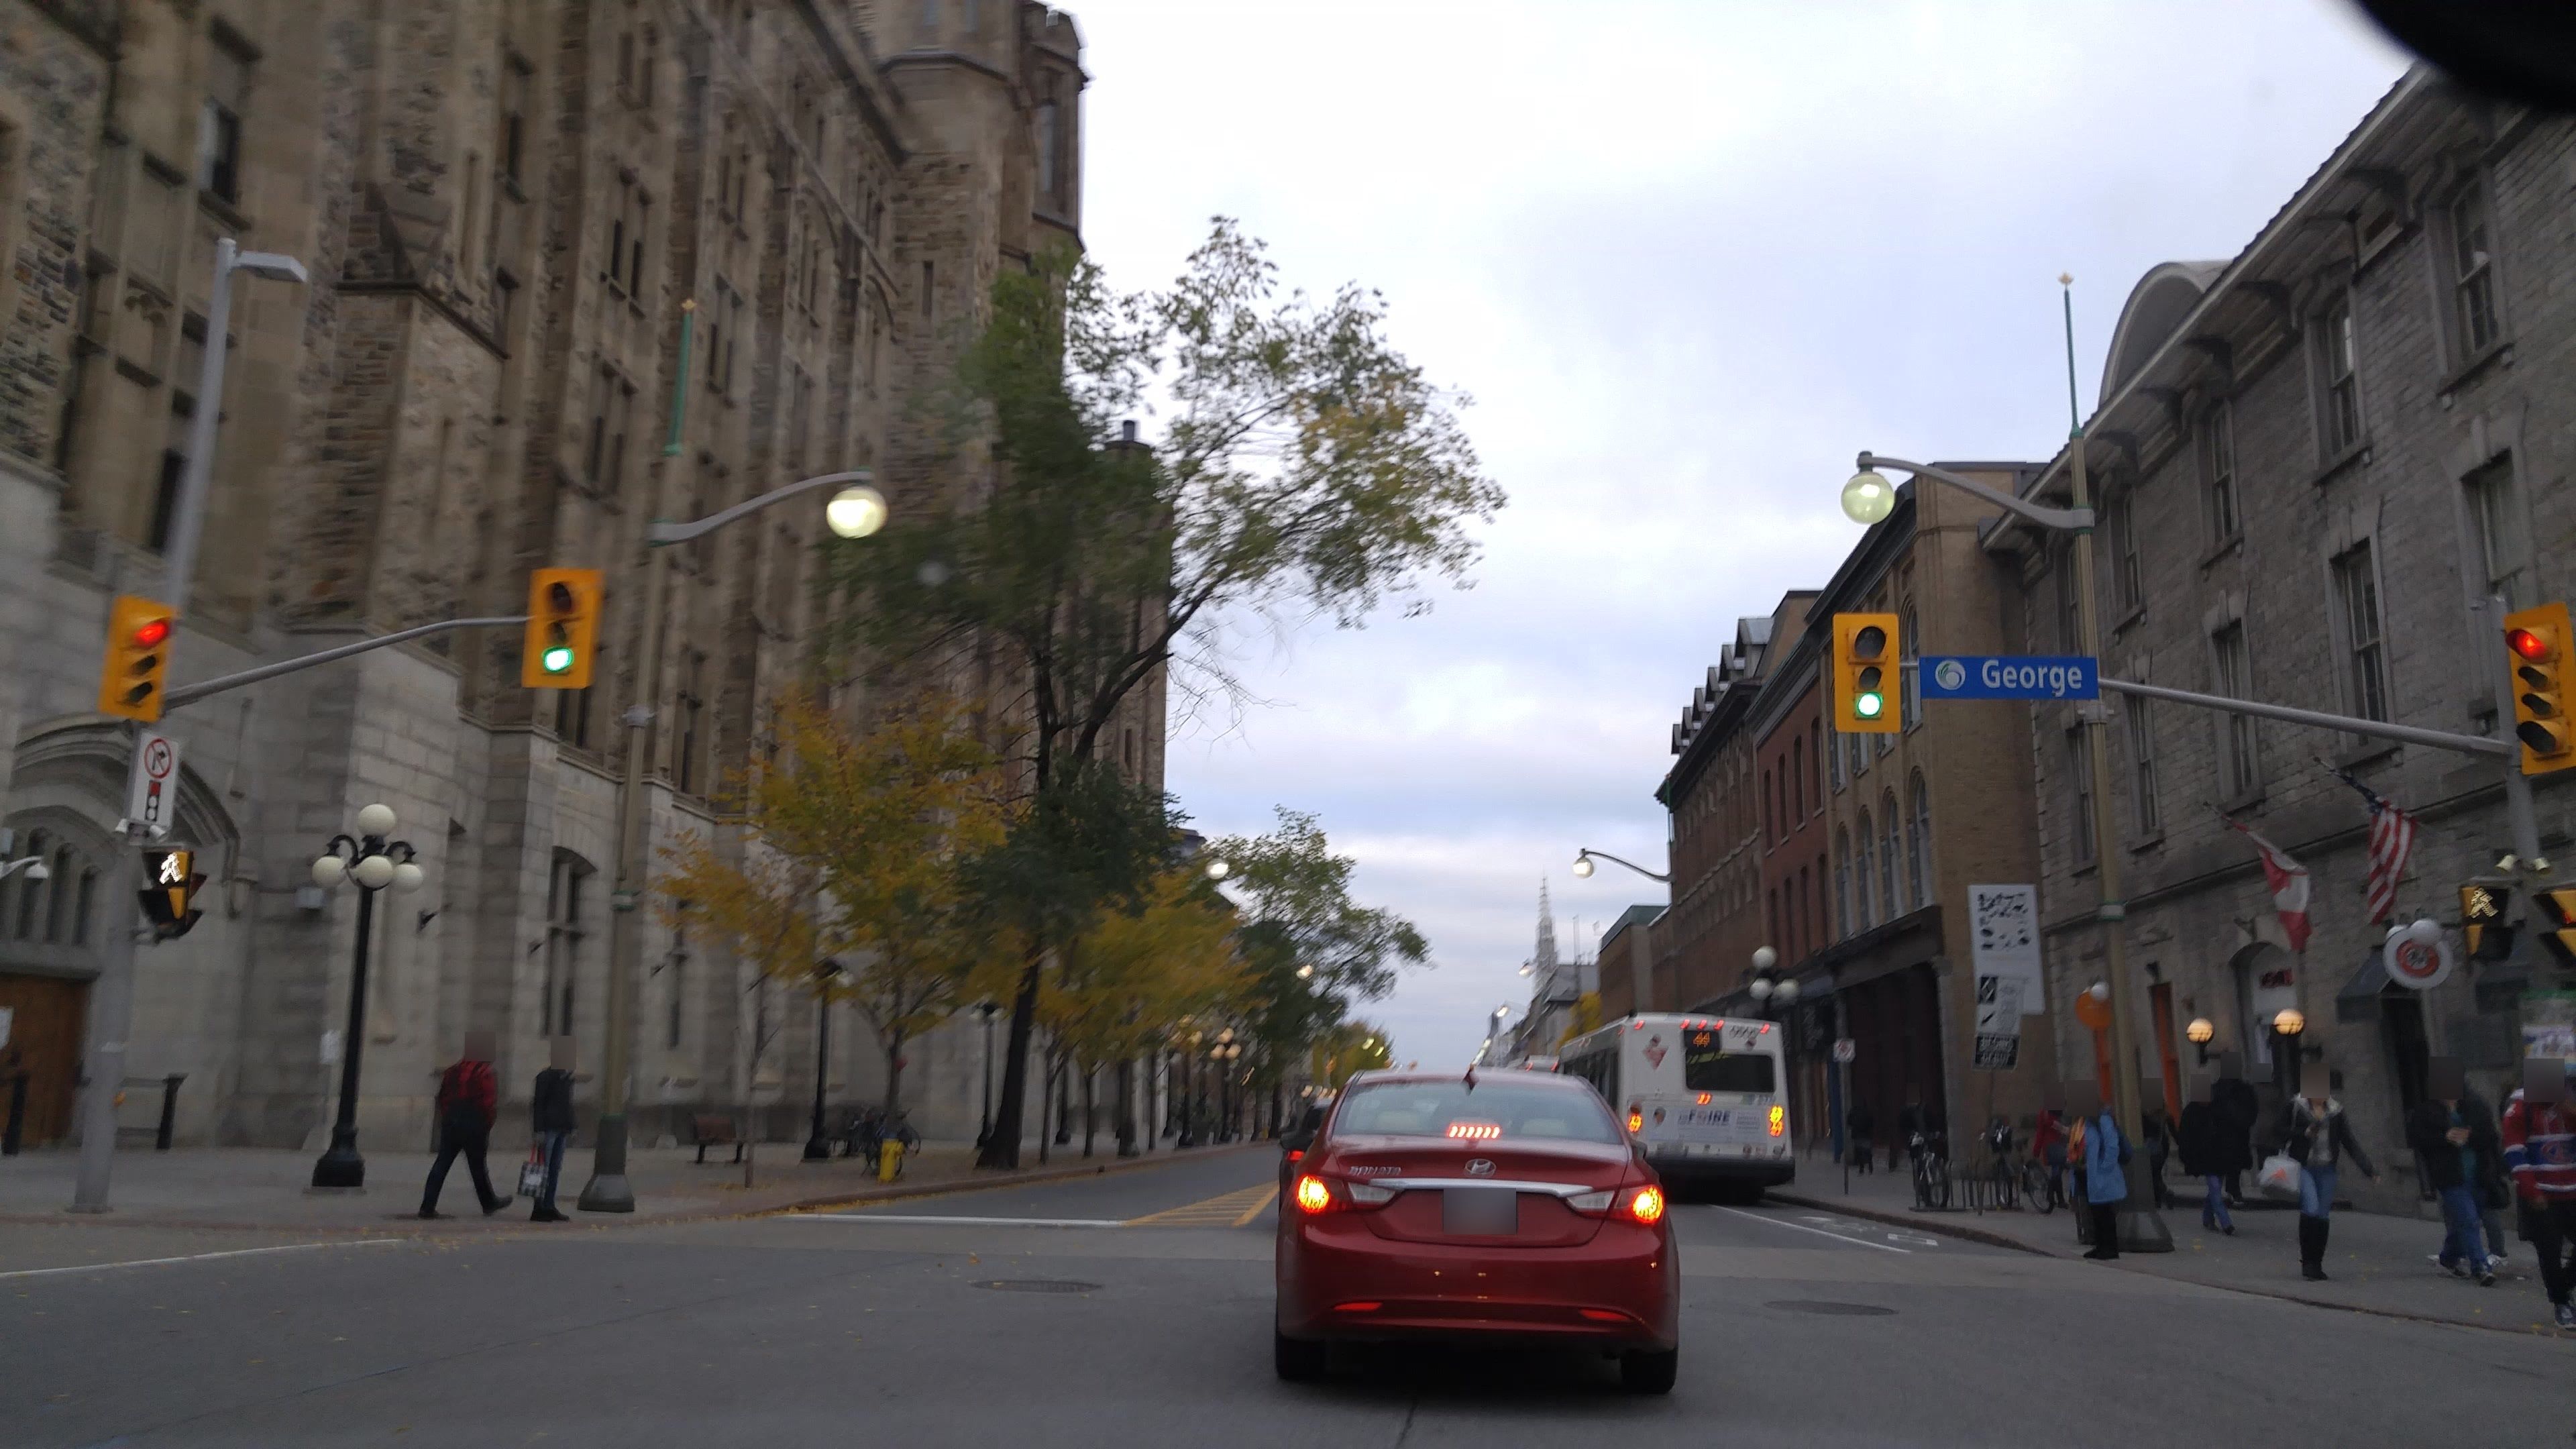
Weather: cloudy
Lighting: day
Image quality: good
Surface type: driving surface
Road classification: footway
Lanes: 5
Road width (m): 1.5
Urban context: urban centre
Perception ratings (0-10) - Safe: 5.82, Lively: 9.29, Beautiful: 8.04, Boring: 1.77, Depressing: 2.86, Wealthy: 5.19